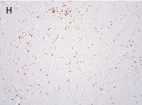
Neuropathological features of concurrent MS and ALS. Compared to control.
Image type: pathology (immunostaining)